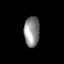
Tissue: lung
Cell type: Epithelial cells
Senescence score: 0.5579
Nuclear area (px): 458
Mean DAPI intensity: 139.721